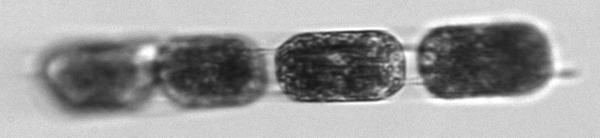
Label: Hemiaulus